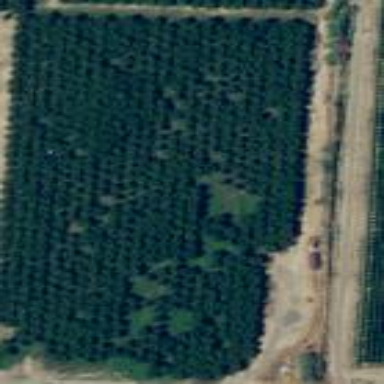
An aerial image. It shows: Orchard.